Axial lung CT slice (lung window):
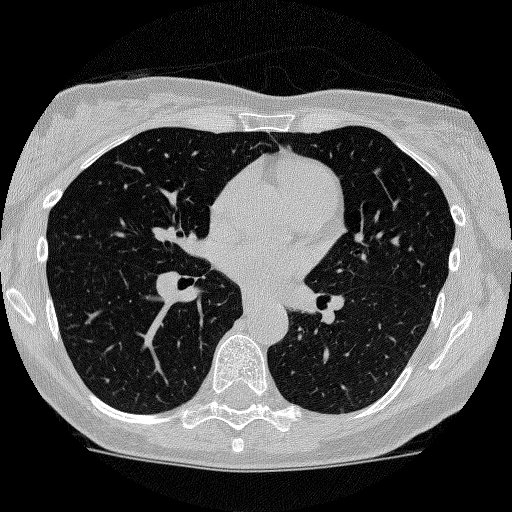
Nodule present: no